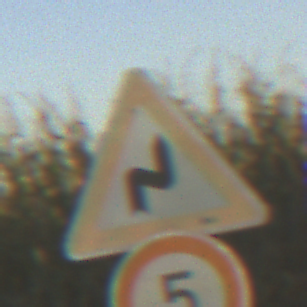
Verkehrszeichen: DoppelkurveRechts
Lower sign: Geschwindigkeit5
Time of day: SunriseSunset
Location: Outdoor (RoadRail)
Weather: Clear
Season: NotSpecified
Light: Natural